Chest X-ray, PA view. Patient: 36 years old, sex F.
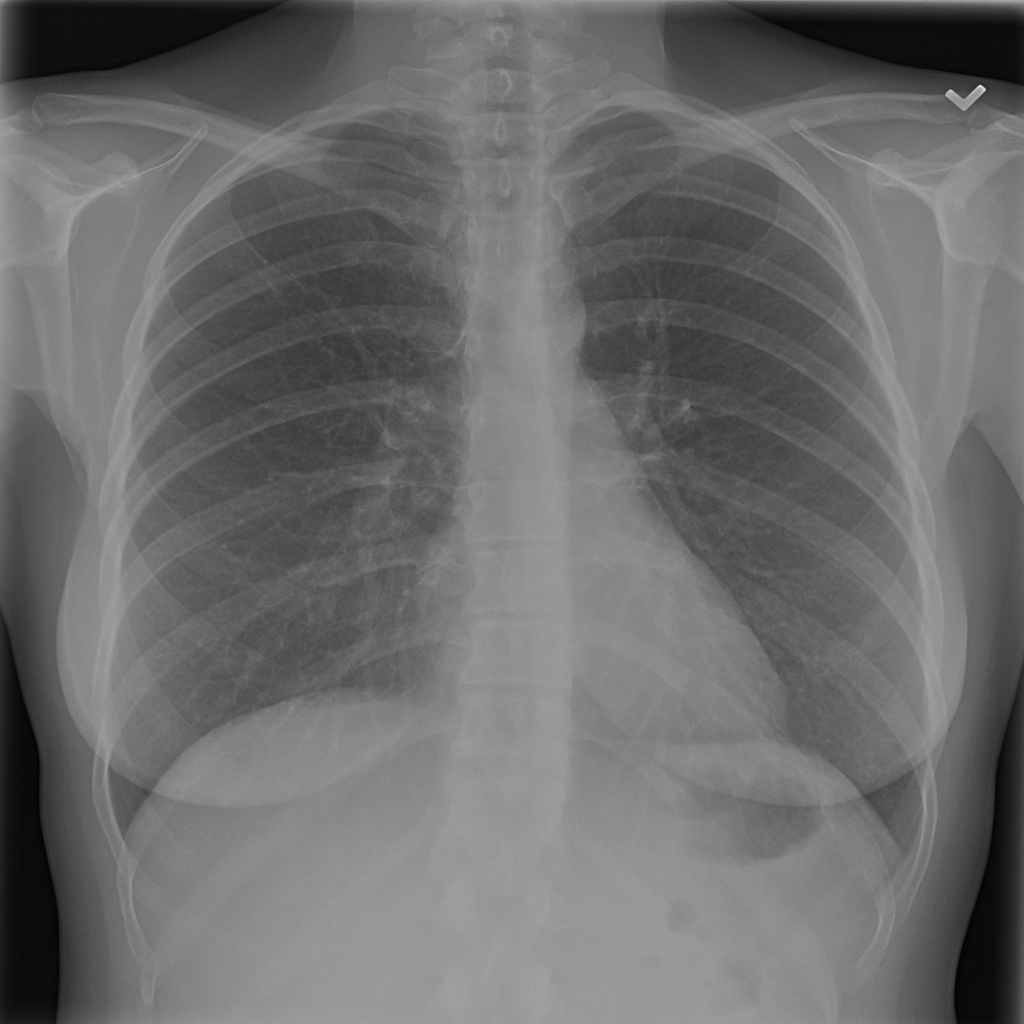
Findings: No Finding